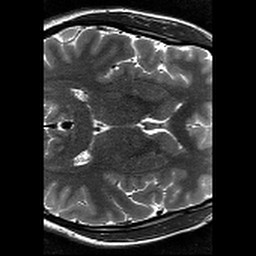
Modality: T2w
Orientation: axial
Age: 22
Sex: female
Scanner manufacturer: siemens
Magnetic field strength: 3 T
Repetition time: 11.39 s
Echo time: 0.09 s